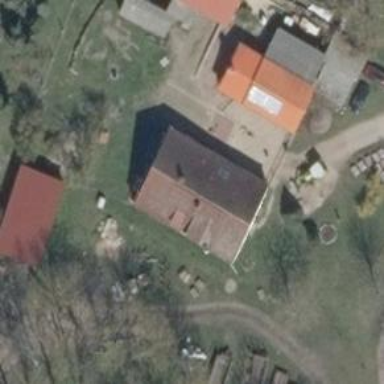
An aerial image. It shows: Gabled building.